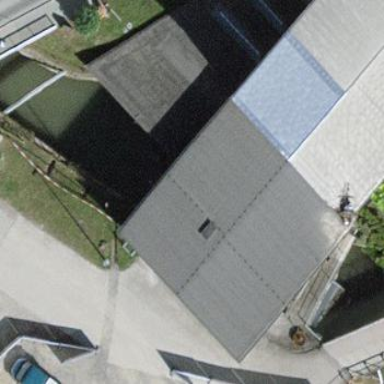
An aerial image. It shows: Building with hydro power generator.